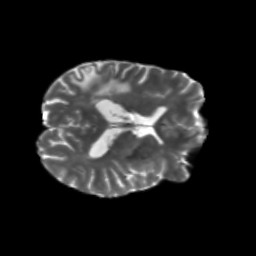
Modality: T2w
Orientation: axial
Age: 47
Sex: male
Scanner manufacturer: siemens
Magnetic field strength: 3 T
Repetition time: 5.25 s
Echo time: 0.08 s